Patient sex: F
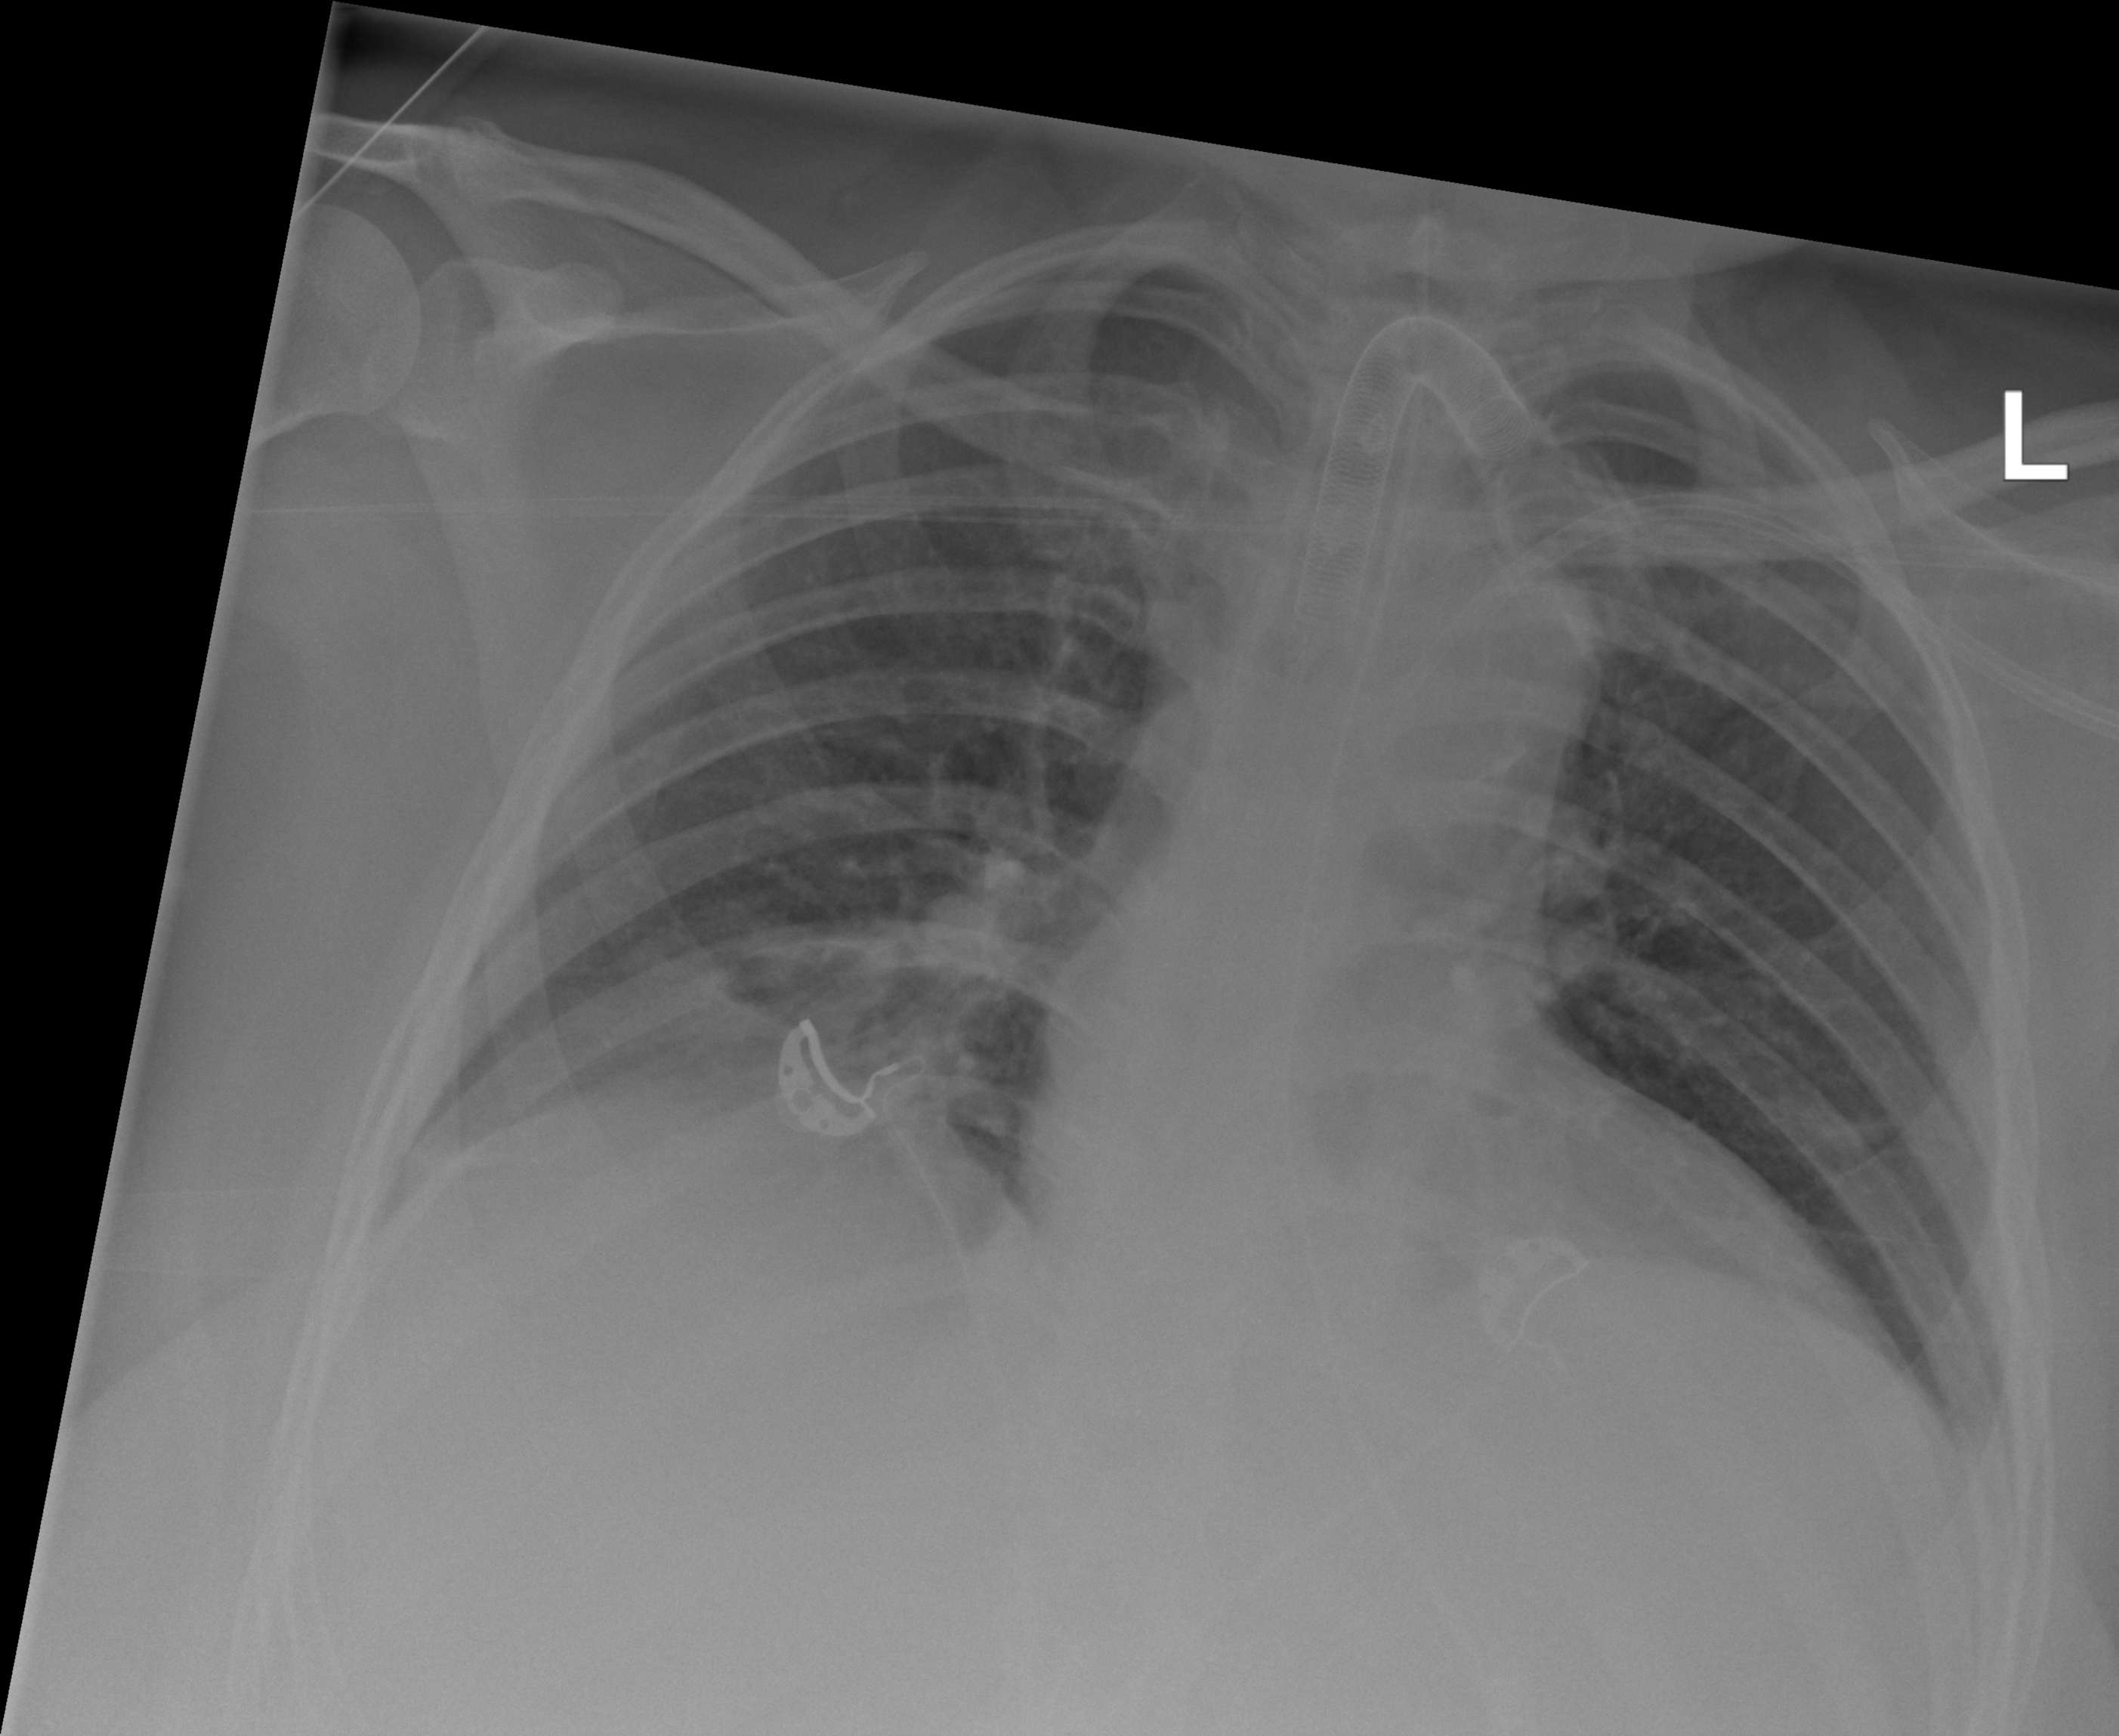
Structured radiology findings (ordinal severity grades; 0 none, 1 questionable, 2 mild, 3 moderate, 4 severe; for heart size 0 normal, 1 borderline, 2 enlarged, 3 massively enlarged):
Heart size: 2
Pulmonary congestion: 2
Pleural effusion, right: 0
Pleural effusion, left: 1
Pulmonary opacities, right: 2
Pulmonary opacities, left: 0
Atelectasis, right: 2
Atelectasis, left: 2